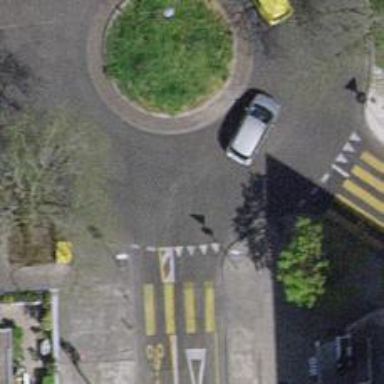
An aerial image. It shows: Residential road with asphalt surface. There is cycle lane on the left side.